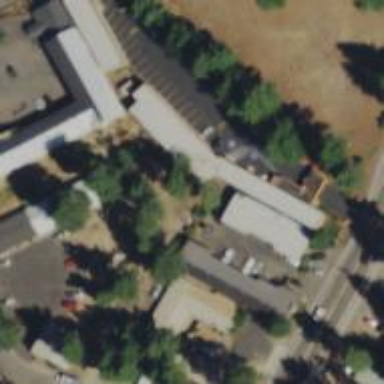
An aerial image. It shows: Parking area with asphalt surface.